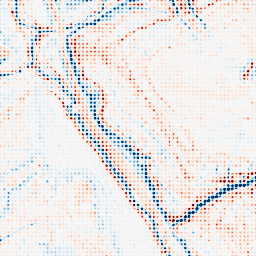
Category: multiscale
Decomposition family: dog_multiscale
Decomposition parameters: sigma_ratio: 1.6
n_scales: 4
base_sigma: 0.5
Upsampling method: sinc_hamming
Upsampling parameters: scale: 8
kernel_size: 4
Upsampling scale: 8